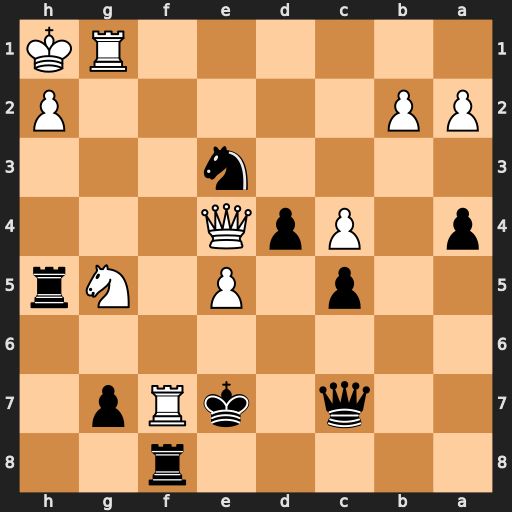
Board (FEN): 5r2/2q1kRp1/8/2p1P1Nr/p1PpQ3/4n3/PP5P/6RK
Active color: b
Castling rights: -
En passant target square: -
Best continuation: Rxf7 Nxf7 Kxf7